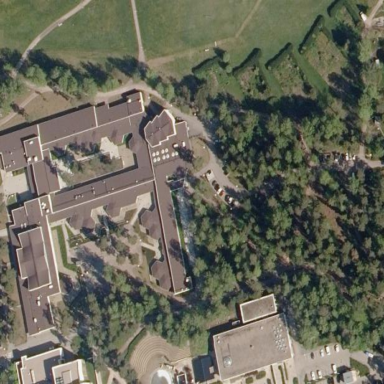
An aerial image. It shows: School.